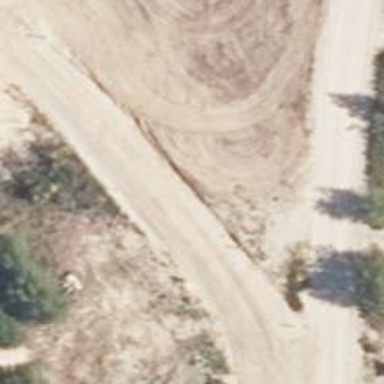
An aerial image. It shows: Sandy track road with grade4 tracktype.